Question: What are the prominent colors?
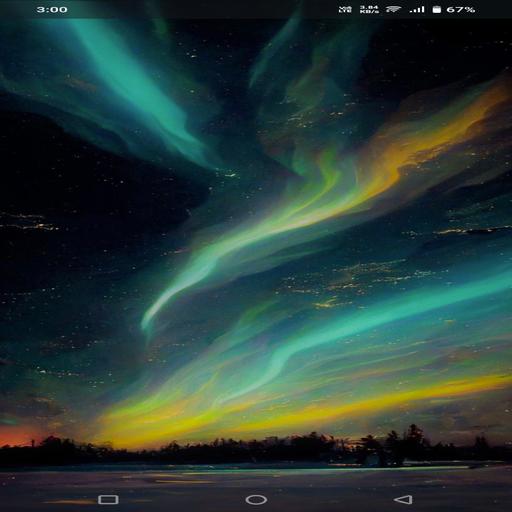
Answer: Blue, Yellow, Green